Interaction volume radius: 10 \u00c5
Interaction volume height: 15 \u00c5
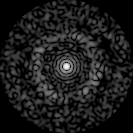
Disorder parameter: 0.8571